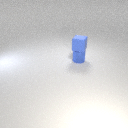
small blue metal cylinder below small blue rubber cube